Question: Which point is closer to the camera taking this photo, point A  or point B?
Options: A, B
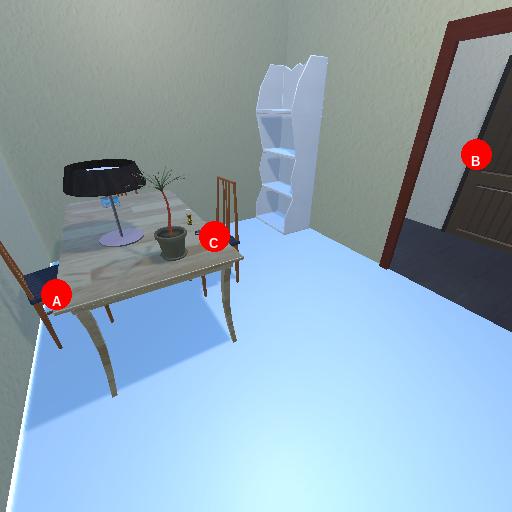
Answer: A